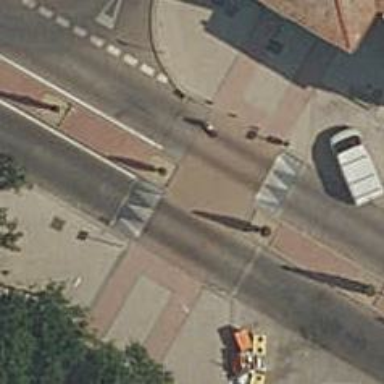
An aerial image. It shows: Uncontrolled zebra crossing with traffic-calming table.